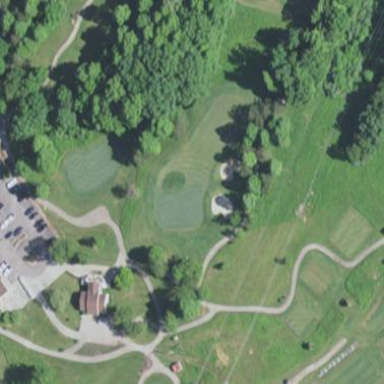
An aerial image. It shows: Grassy area designated as golf fairway.